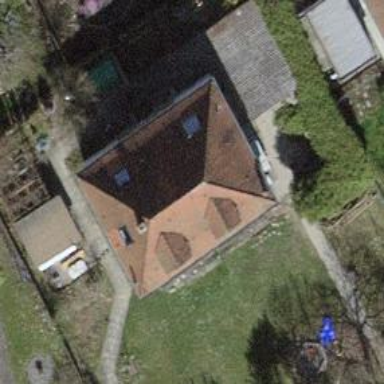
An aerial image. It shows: Semidetached house.